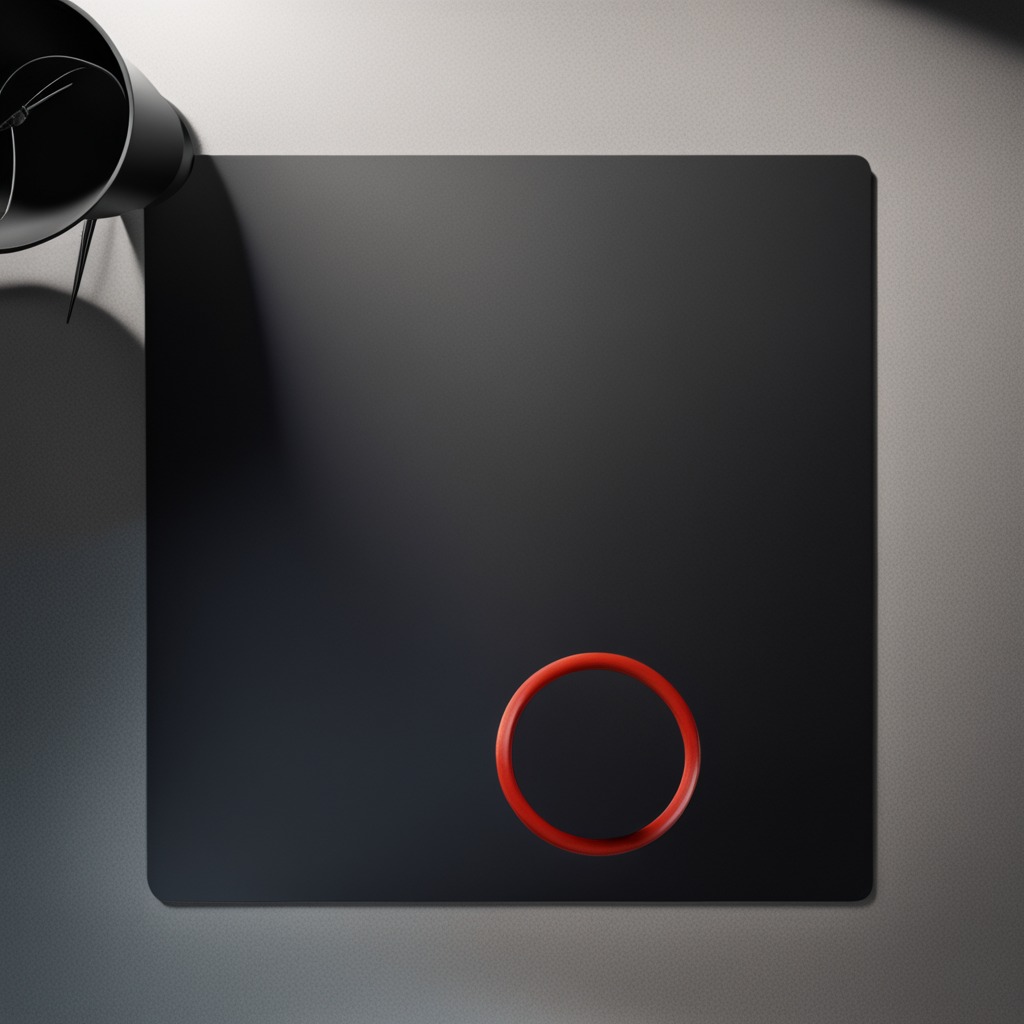
A rubber O-ring is lying on the granite tabletop.